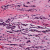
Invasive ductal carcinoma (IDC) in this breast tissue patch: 0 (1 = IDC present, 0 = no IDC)